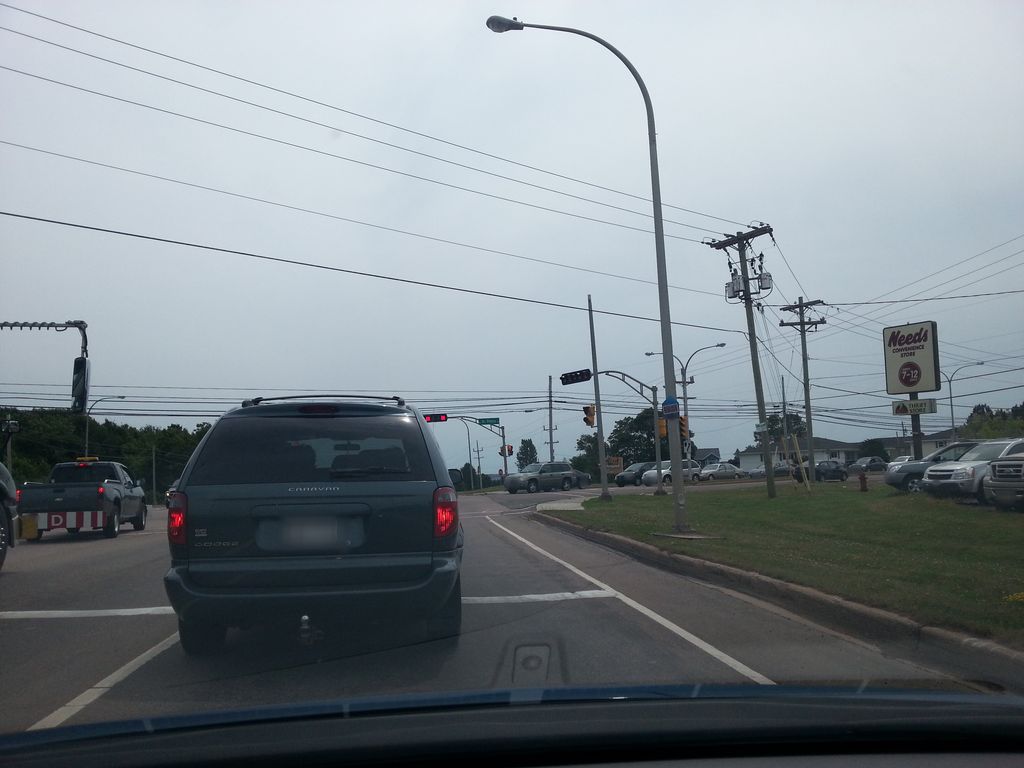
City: charlottetown